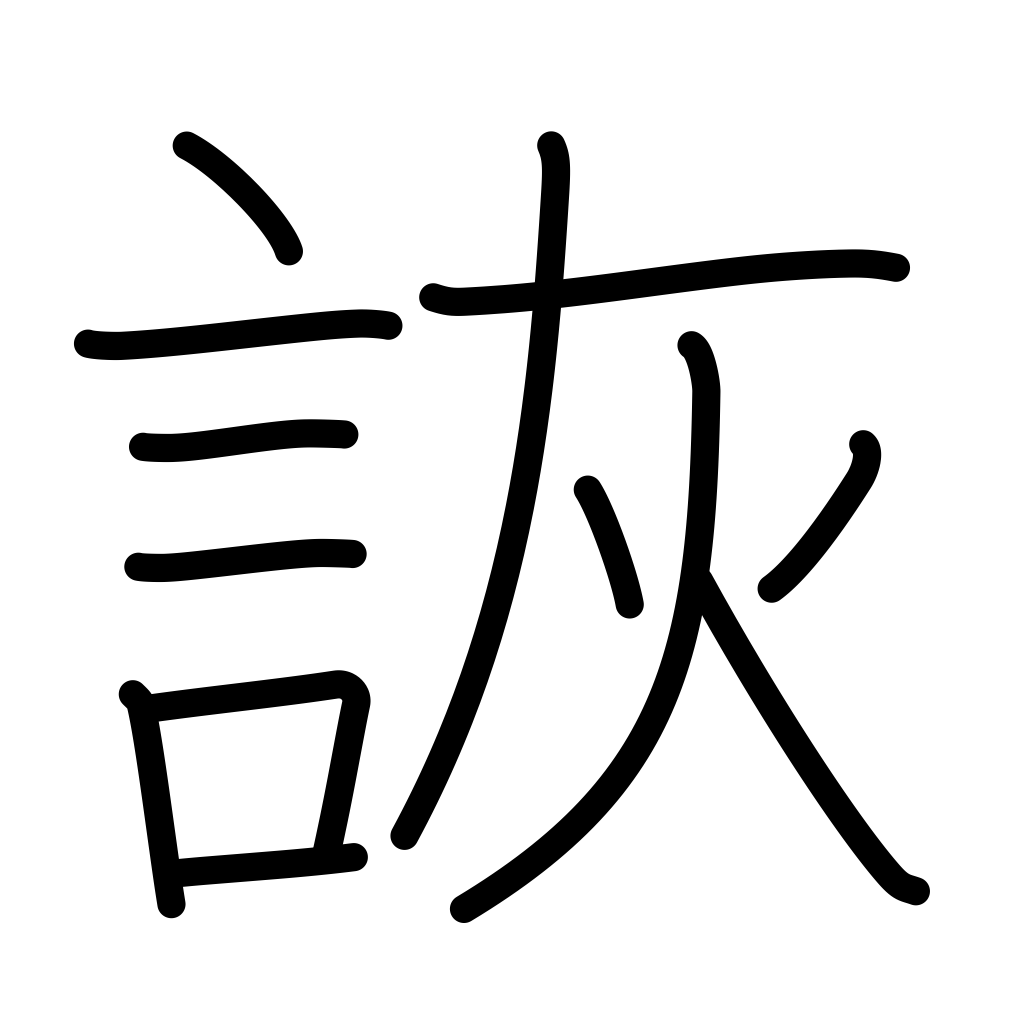
Meaning: jest